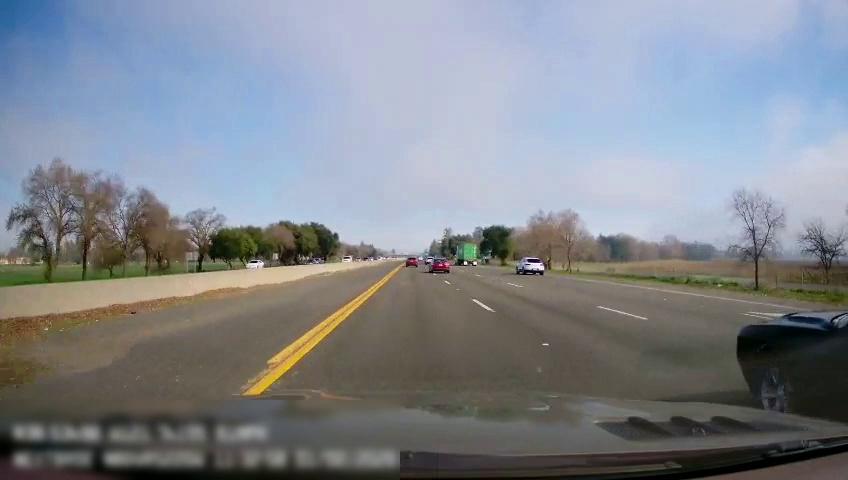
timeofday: Day
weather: Sunny
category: Drivable Space
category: Vehicles | Car
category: Vehicles | Car
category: Vehicles | Car
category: Vehicles | Truck
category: Vehicles | SUV
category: Lanes | Current Lane
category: Lanes | Current Lane
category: Lanes | Alternate Lane
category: Lanes | Alternate Lane
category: Lanes | Alternate Lane